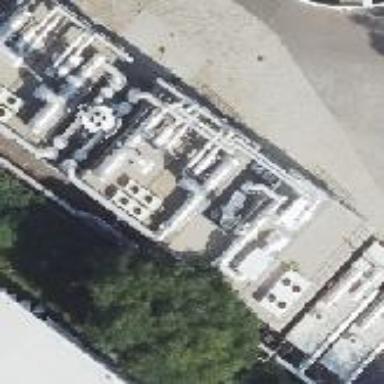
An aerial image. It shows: White industrial building with flat roof.